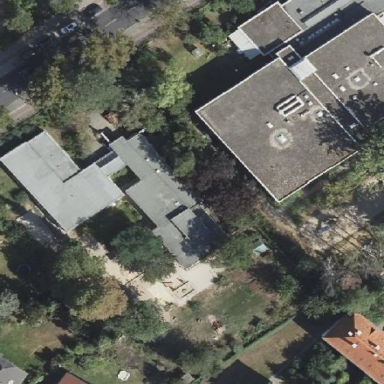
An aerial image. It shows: Kindergarten surrounded by fence.